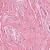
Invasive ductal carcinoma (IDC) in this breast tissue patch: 0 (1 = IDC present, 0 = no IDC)